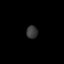
Tissue: lung
Cell type: Epithelial cells
Senescence score: 0.2372
Nuclear area (px): 140
Mean DAPI intensity: 57.107